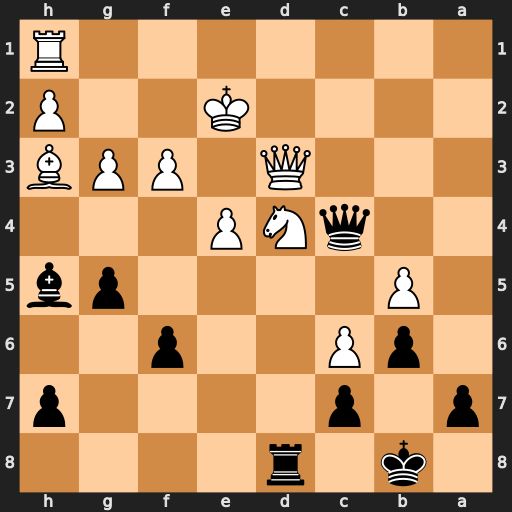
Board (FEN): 1k1r4/p1p4p/1pP2p2/1P4pb/2qNP3/3Q1PPB/4K2P/7R
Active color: b
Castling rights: -
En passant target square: -
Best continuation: Bxf3+ Ke3 Qxd3+ Kxd3 Bxh1